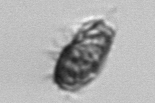
Label: Pleuronema